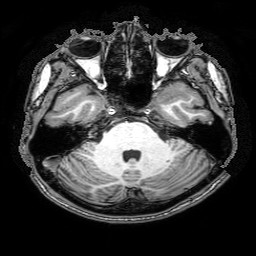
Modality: T1w
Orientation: axial
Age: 21
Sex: male
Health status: ill
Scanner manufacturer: philips
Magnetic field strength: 3 T
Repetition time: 8.112 s
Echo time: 3.716 s